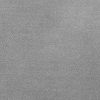
Atmospheric dust classification: dusty